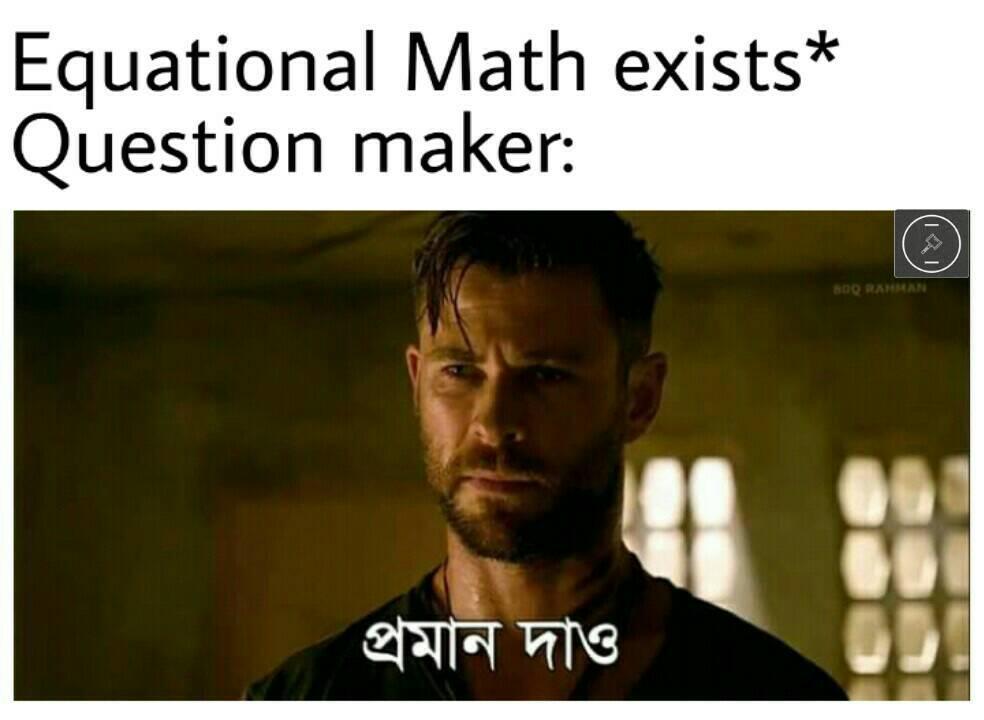
Caption: Equational Math exists*    Question maker:    প্রমান দাও
Label: non-hate